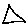
Label: triangle